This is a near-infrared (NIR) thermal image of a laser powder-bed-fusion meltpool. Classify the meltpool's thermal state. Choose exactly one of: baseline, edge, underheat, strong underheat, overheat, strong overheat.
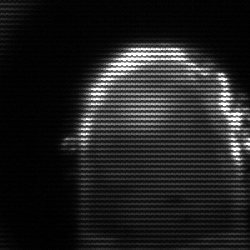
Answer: baseline